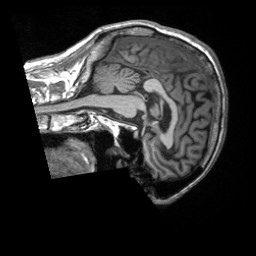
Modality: T1w
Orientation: sagittal
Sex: male
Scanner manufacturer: siemens
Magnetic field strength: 3 T
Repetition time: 2.3 s
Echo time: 0.00226 s